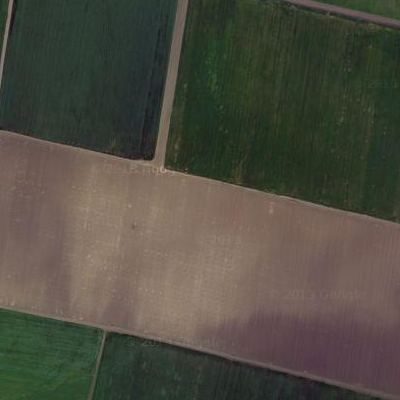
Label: Field